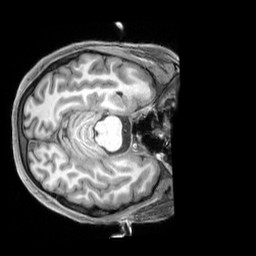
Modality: T1w
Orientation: axial
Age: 25
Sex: female
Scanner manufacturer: siemens
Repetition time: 2.3 s
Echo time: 0.00229 s